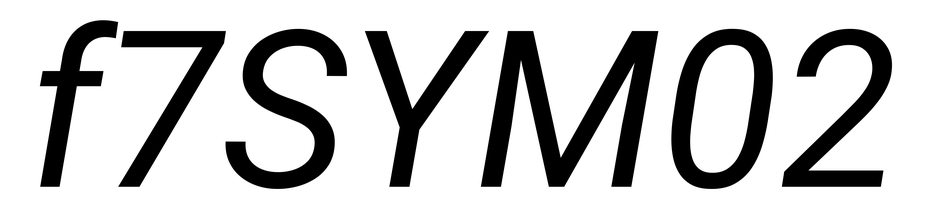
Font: Roboto-Italic_Italic